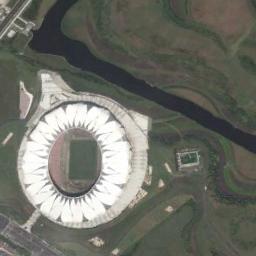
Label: stadium